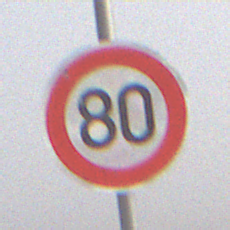
Verkehrszeichen: Geschwindigkeit80
Umgebung: Outdoor, Nature
Tageszeit: MorningAfternoon
Wetter: PartlyCloudy
Licht: Natural
Jahreszeit: NotSpecified
Kontrast: MediumContrast